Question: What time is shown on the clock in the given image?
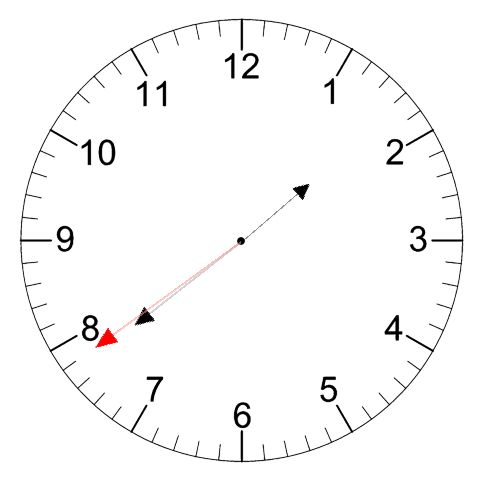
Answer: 01:38:39